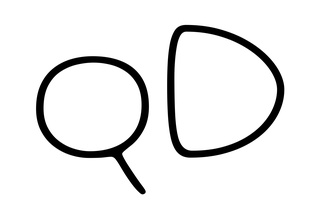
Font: Gluten_Thin